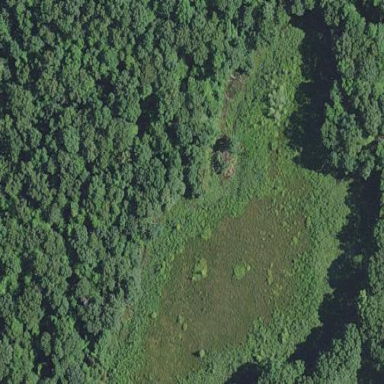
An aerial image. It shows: Marsh wetland.